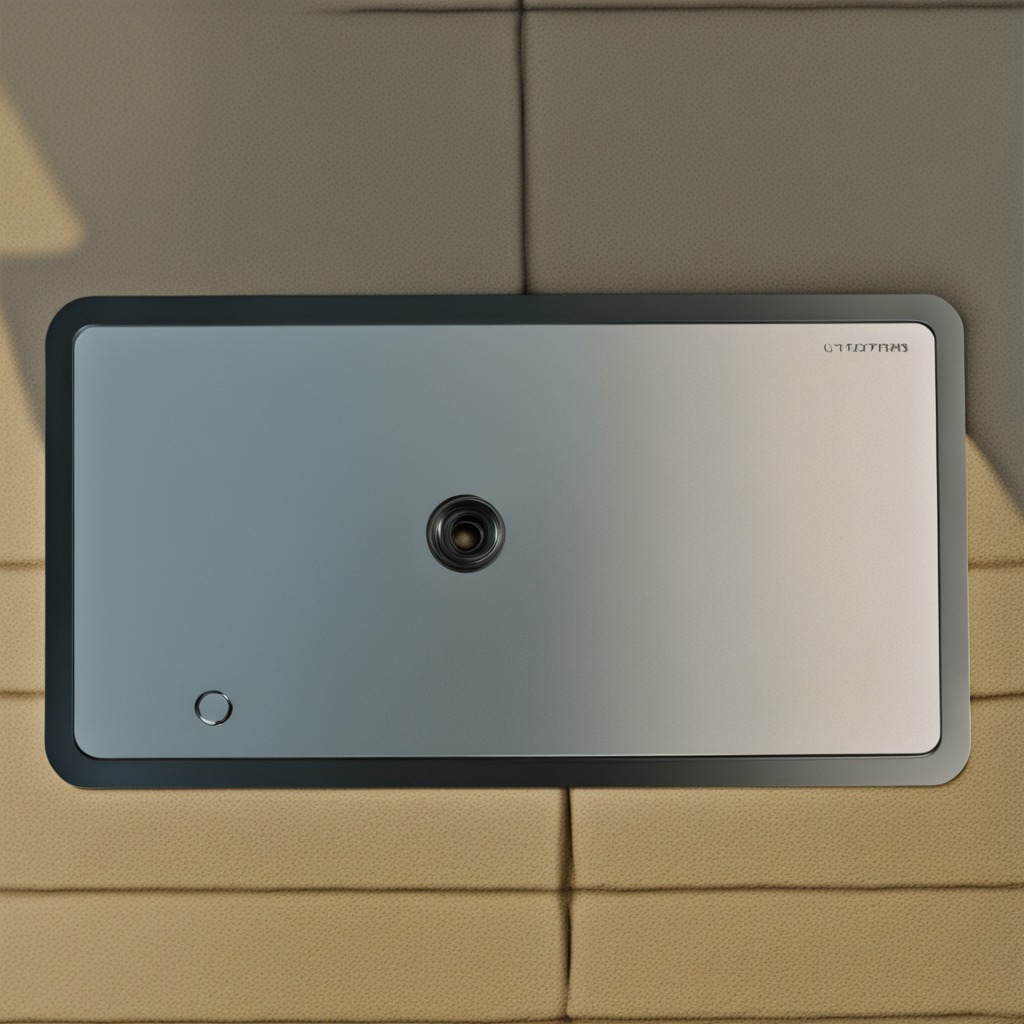
A flat metal washer is lying on a clean utility table in a temporary outdoor tool station.